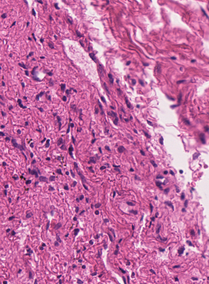
Tumor epithelial tissue: no
Tumor-associated stroma tissue: yes
Normal tissue: no